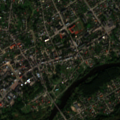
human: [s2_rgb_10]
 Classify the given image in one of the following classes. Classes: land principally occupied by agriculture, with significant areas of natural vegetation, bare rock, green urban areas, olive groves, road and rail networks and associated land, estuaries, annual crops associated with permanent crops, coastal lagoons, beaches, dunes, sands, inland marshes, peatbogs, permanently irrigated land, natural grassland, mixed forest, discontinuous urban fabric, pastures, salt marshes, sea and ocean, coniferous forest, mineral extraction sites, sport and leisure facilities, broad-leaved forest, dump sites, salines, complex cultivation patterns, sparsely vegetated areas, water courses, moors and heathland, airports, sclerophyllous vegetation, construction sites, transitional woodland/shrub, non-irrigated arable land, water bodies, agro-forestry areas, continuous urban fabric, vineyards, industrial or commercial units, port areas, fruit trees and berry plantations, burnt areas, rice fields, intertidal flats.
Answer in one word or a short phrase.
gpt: continuous urban fabric, discontinuous urban fabric, green urban areas